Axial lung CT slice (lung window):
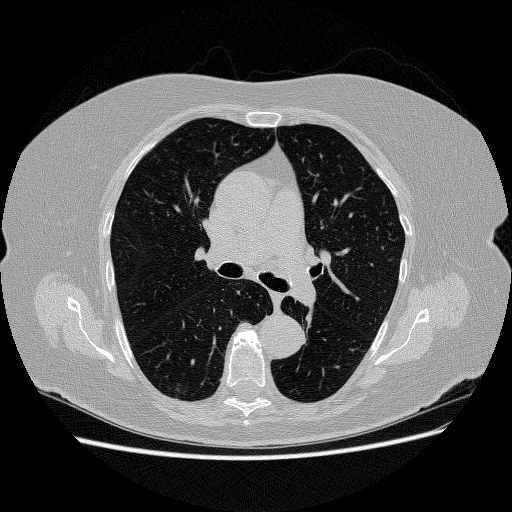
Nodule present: no